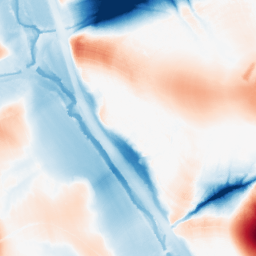
Category: morphological
Decomposition family: tophat_combined
Decomposition parameters: size: 50
Upsampling method: regularized
Upsampling parameters: scale: 4
lambda_reg: 0.01
Upsampling scale: 4